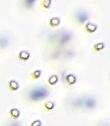
Label: Phaeocystis